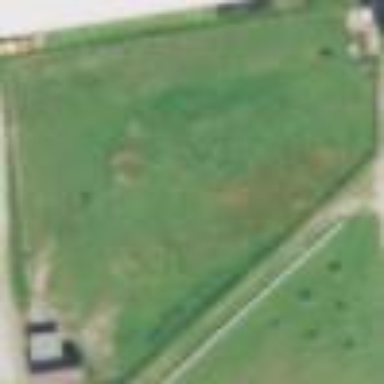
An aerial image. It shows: Grassy equestrian pitch for leisure land use.